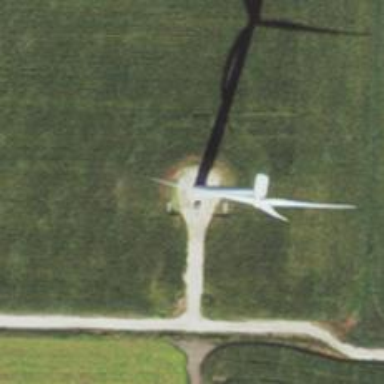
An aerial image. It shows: Wind generator powered by horizontal axis wind turbine.